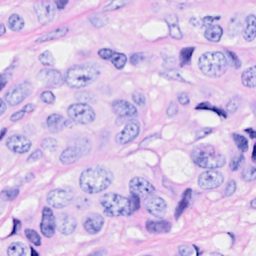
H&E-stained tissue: Breast